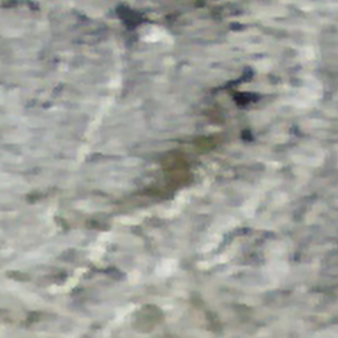
Label: other